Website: home-depot
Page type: review-order
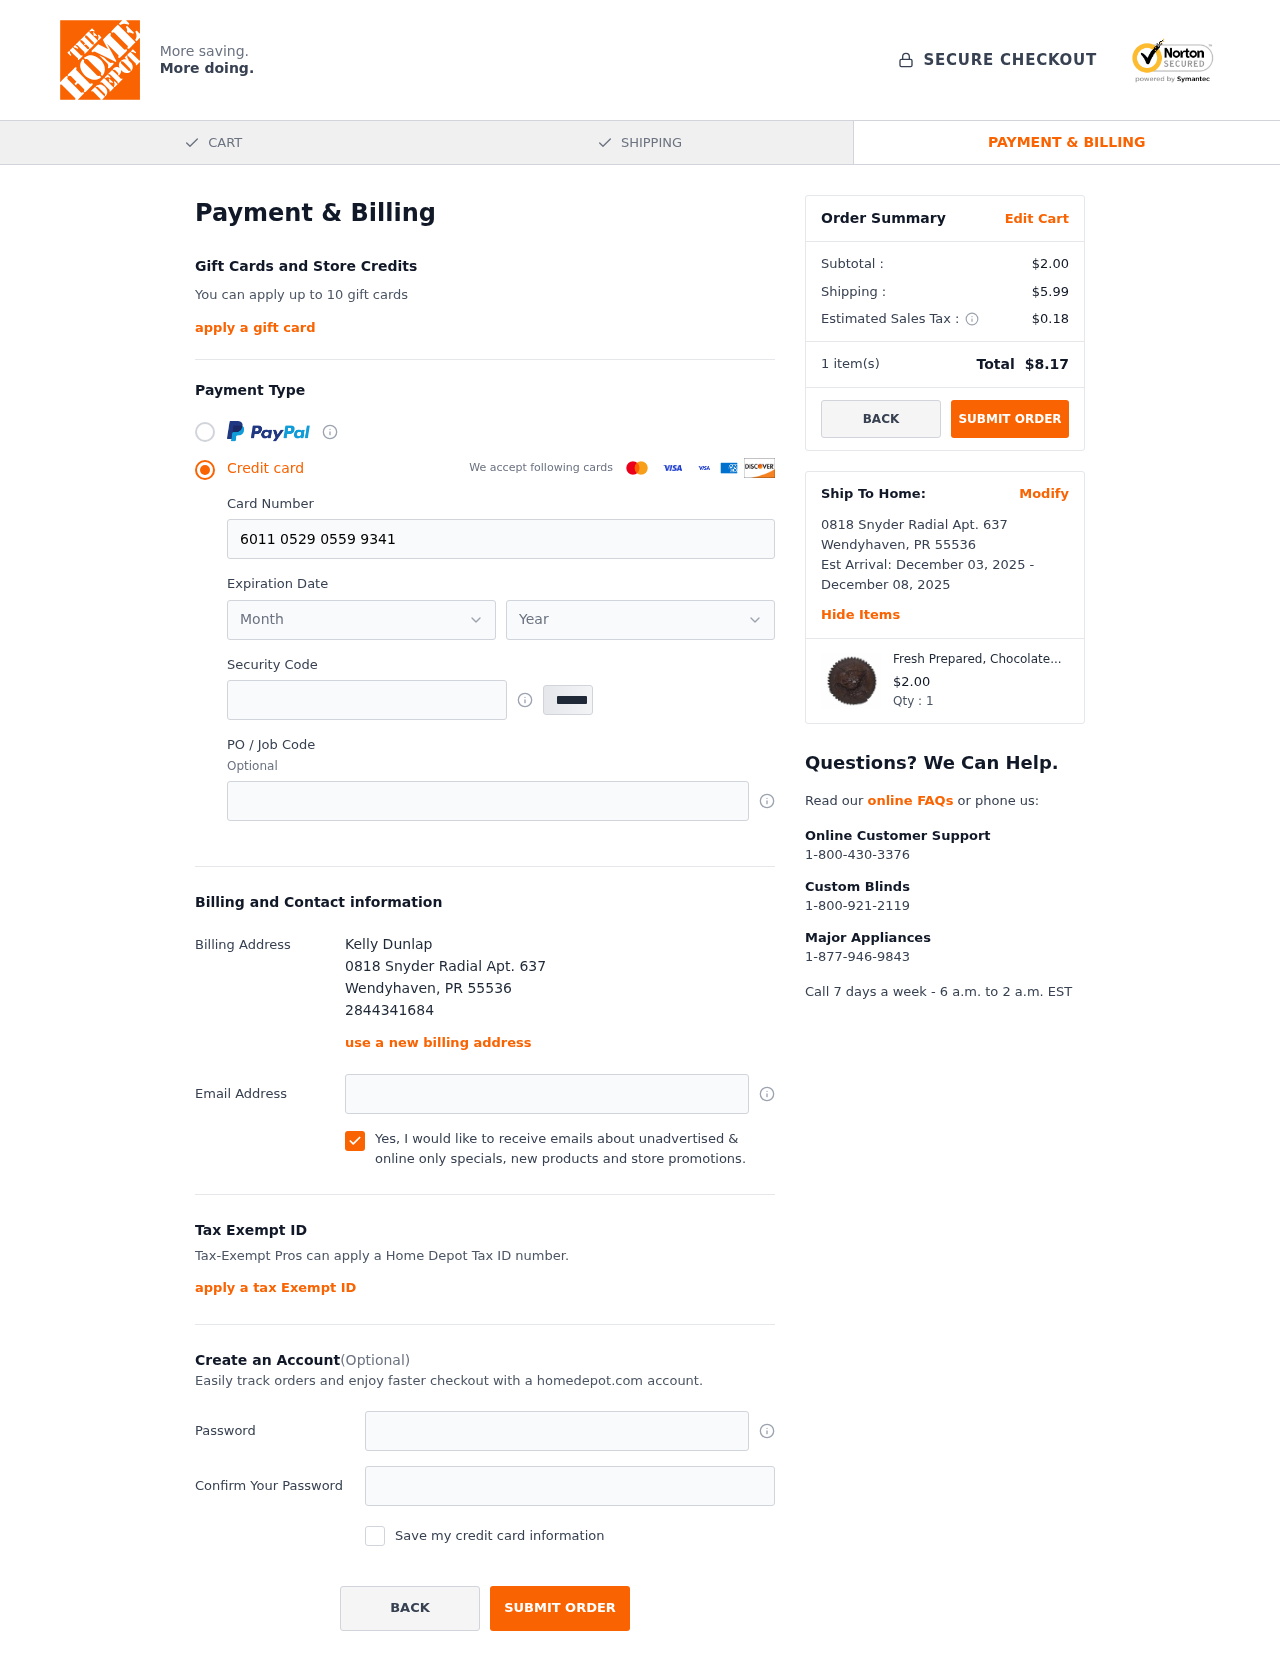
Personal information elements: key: PII_CARD_EXPIRY_MONTH
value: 02
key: PII_CARD_EXPIRY_YEAR
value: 26
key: PII_CITY
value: Wendyhaven
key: PII_FULLNAME
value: Kelly Dunlap
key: PII_PHONE
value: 2844341684
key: PII_POSTCODE
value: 55536
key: PII_STATE_ABBR
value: PR
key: PII_STREET
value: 0818 Snyder Radial Apt. 637
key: PII_CARD_NUMBER
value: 6011 0529 0559 9341
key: PII_CARD_CVV
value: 351
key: PII_EMAIL
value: kelly_dunlap@hotmail.com
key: PII_STATE
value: PR
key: PII_POSTCODE_FULL
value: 55536
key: PII_POSTCODE_NUMERIC
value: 55536
Product elements: key: PRODUCT1_NAME
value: Fresh Prepared, Chocolate Chip Muffin
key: PRODUCT1_PRICE
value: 2
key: PRODUCT1_QUANTITY
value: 1
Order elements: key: ORDER_SUBTOTAL
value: $2.00
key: ORDER_SHIPPING_COST
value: $5.99
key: ORDER_TAX
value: $0.18
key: ORDER_NUM_ITEMS
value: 1
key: ORDER_TOTAL
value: $8.17
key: ORDER_SHIPPING_DATE
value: December 03, 2025
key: ORDER_DELIVERY_DATE
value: December 08, 2025